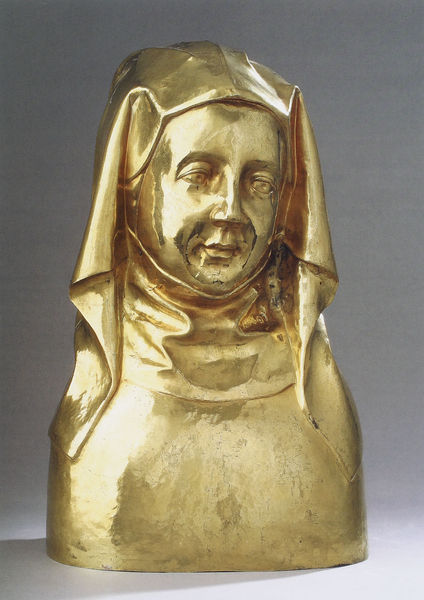
Titel: Büstenreliquiar der Hl. Ida von Herzfeld
Standort: Herzfeld, St. Ida (EU - D - RP); Herkunftsort: Essen, Werden, Benediktinerkloster (EU - D - NRW)
Schlagwörter: kopf, frau, grau, hintergrund, hut, hüte, kleid, kopfbedeckungen, mund, nase, blick, schleier, tuch, haube, alt, mütze, mützen, augen, falten, gesicht, kragen, stehen, portrait, kirche, boden, figur, gold, gotik, lippen, traurig, skulptur, statue, kopfbedeckung, wangen, material, kopftuch, büste, glanz, bronze, plastik, unten, messing, vergoldet, kupfer, nonne, schwester, gotisch, mittelalter, andacht, kluft, klosterfrau, ordensschwester, freundlich, golden, heilig, maria, anna, kunstwerk, krgen, gänzend, ausdruckfalten, aussdruck, klosterschwerster